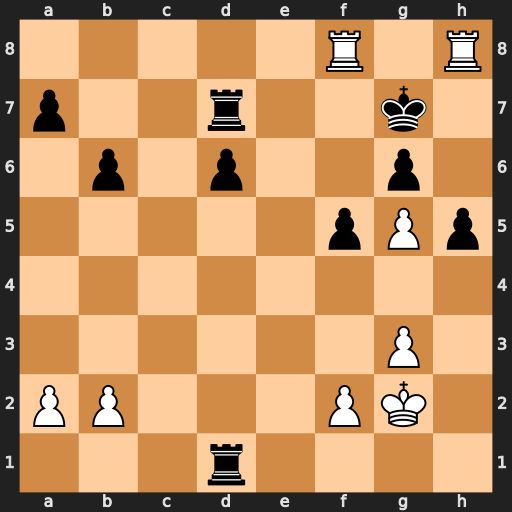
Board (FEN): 5R1R/p2r2k1/1p1p2p1/5pPp/8/6P1/PP3PK1/3r4
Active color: w
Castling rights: -
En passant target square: h6
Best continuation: gxh6#